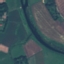
Label: River